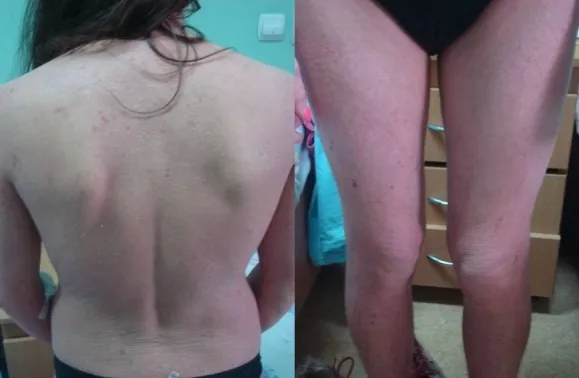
First presentation : eritematous-edematous , veziculous , extensive lesions. with lichenification
and erosions from scratching.
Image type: radiology (x_ray)